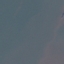
Land use / land cover class: SeaLake